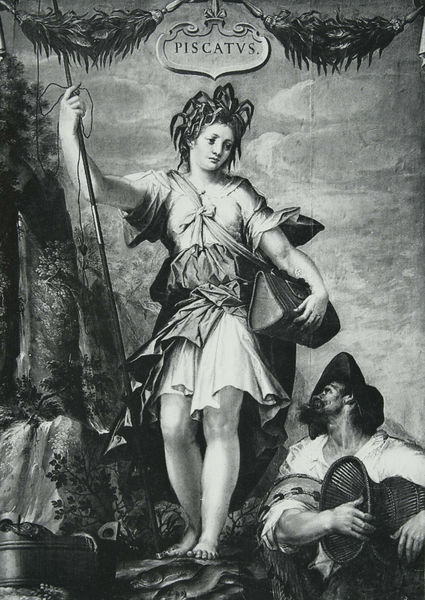
Titel: Deckenmalerei aus dem Charlottentrakt der Residenz München: Piscatus, Fischfang
Künstler: Peter Candid
Standort: München
Institution: Bayerische Staatsgemäldesammlungen
Schlagwörter: baum, berg, blätter, felsen, gott, himmel, kopf, mann, umhang, wasser, weiß, wolken, bäume, landschaft, menschen, mädchen, frau, grau, hintergrund, hut, kleid, schwarz, zeichnung, blick, dame, rock, bart, hemd, falten, stein, niederlande, porträt, vorhang, stamm, strauch, busch, figur, gewand, haare, mantel, girlande, pflanzen, wasserfall, stock, krug, beine, topf, bein, füße, schrift, genrebild, stab, fischer, fels, lanze, weiblich, symmetrie, korb, junge, oben, unten, barfuss, abschied, zweig, druck, schwarzweiss, radierung, stich, angel, tasche, allegorie, lorbeer, mythologie, göttin, sieg, wanne, zuber, rau, mythos, medusa, schlangen, hellebarde, heiliger, speer, fang, hermes, emblem, kupferstich, netz, reuse, fische, fischerin, spinnen, koffer, wissenschaft, fischen, holzzuber, fischernetz, angelrute, aufblicken, stisch, verkünder, piscatus, tasce, pandora, bann, patriotin